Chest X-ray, PA view. Patient: 63 years old, sex M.
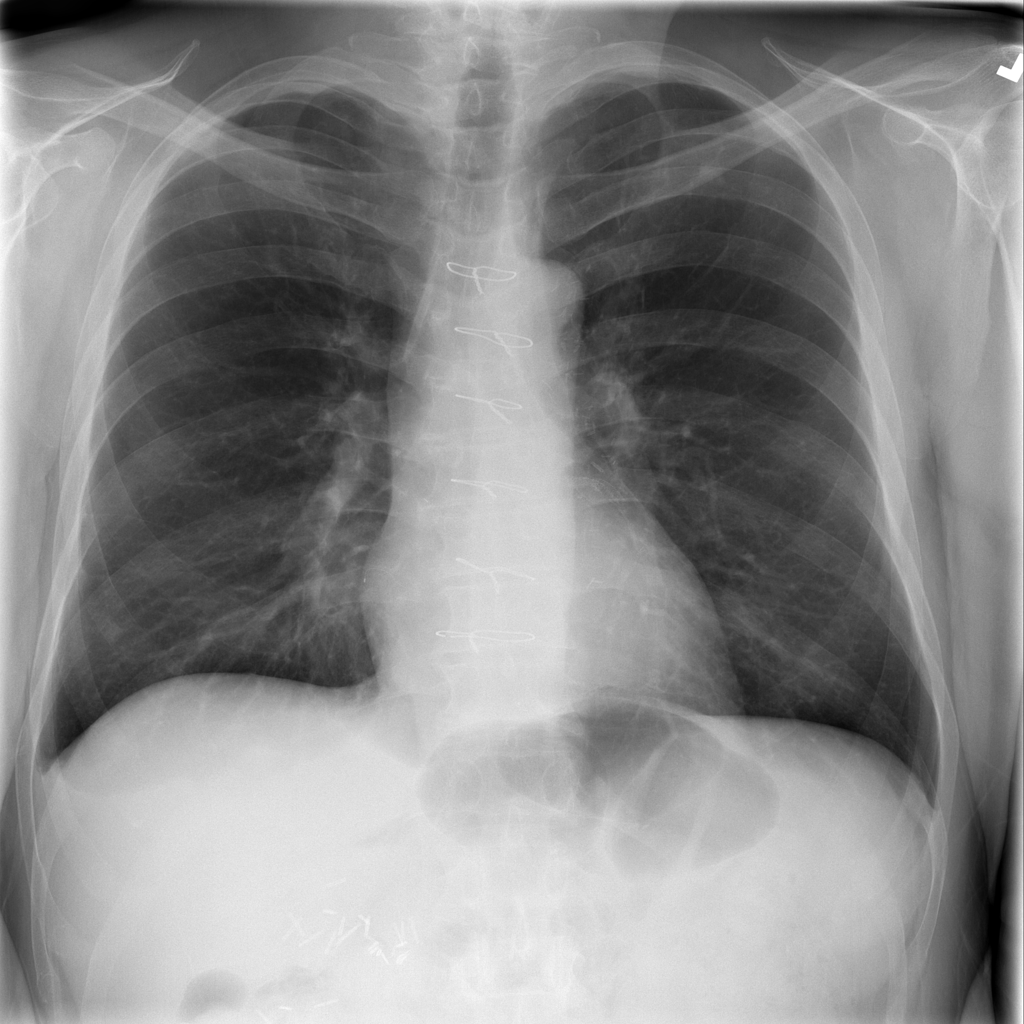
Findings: No Finding